Interaction volume radius: 5 \u00c5
Interaction volume height: 30 \u00c5
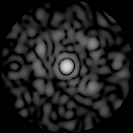
Disorder parameter: 0.6938